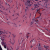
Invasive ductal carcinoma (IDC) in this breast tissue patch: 1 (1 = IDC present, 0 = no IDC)